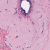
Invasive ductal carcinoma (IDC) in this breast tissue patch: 1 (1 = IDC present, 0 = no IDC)